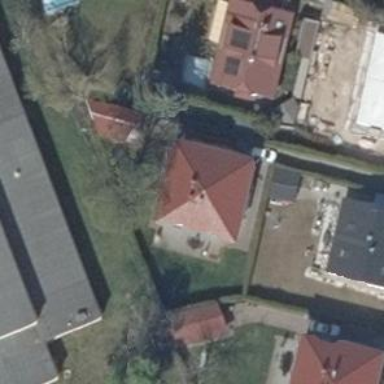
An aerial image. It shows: Detached building with pyramidal roof shape.